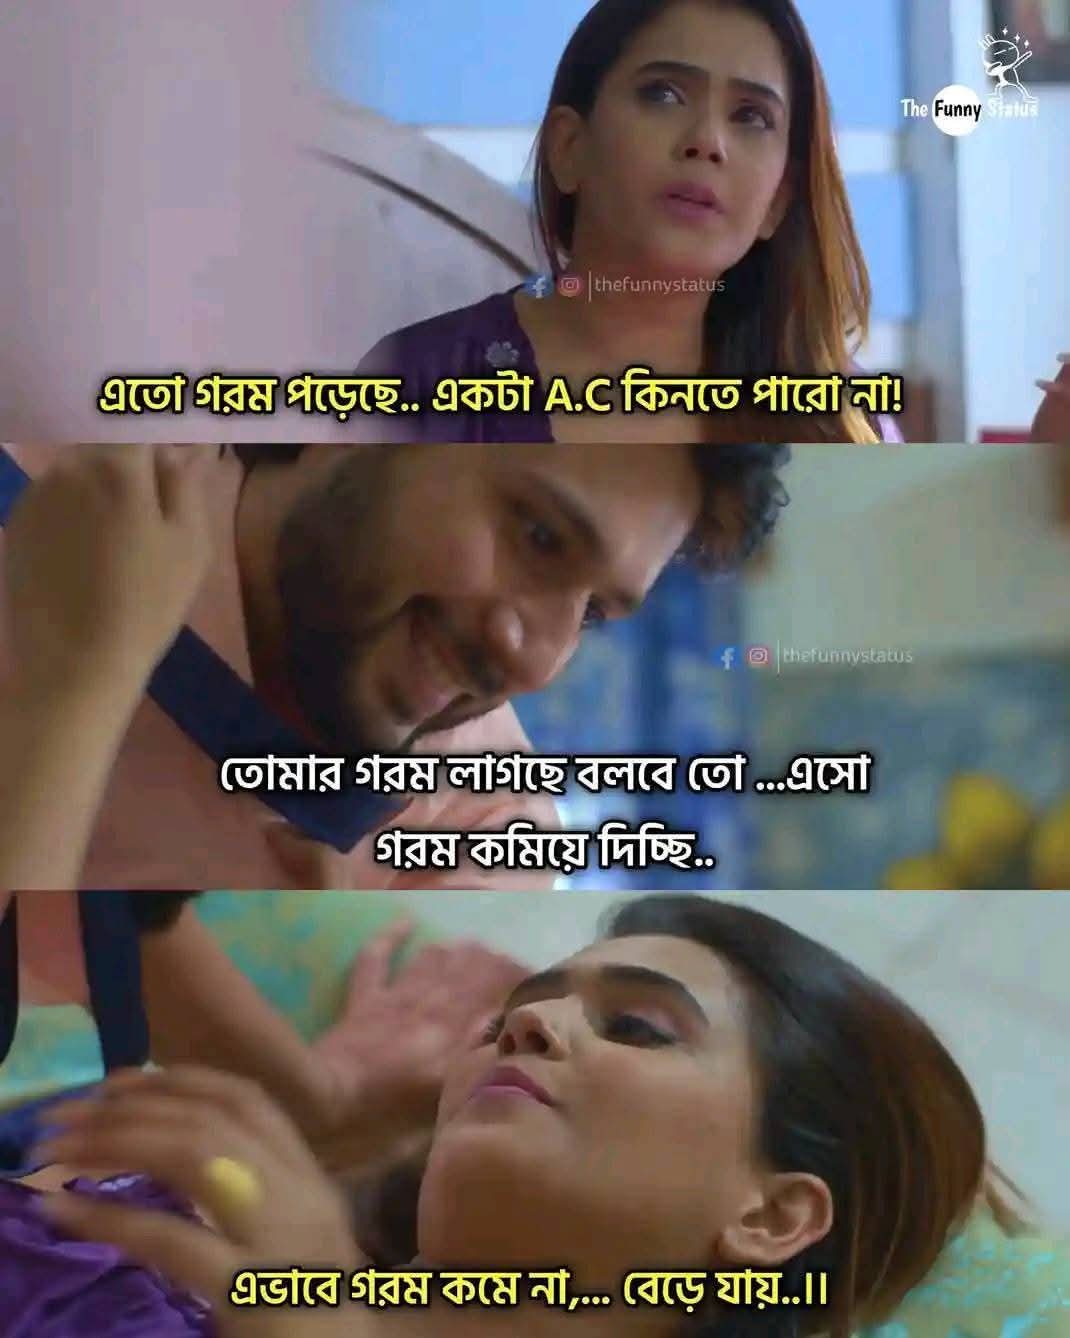
Text: এতো গরম পড়েছে.. একটা A.C কিনতে পারো না!
তোমার গরম লাগছে বলবে তো ...এসো গরম কমিয়ে দিচ্ছি..
এভাবে গরম কমে না,... বেড়ে যায়..।।
Label: Non Hate